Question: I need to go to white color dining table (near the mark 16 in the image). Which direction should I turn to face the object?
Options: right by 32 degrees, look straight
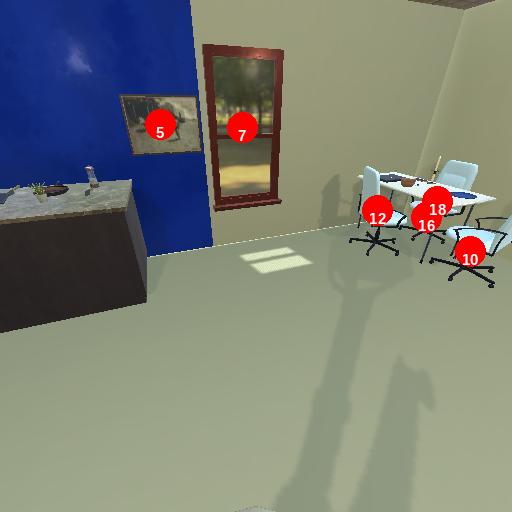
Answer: right by 32 degrees